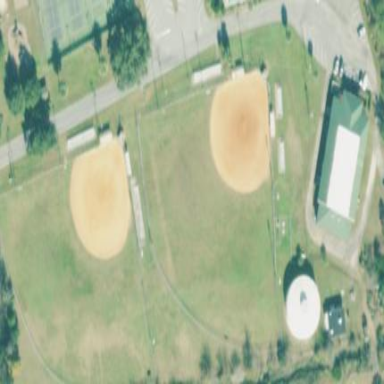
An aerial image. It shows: Baseball pitch for leisure and sports activities.